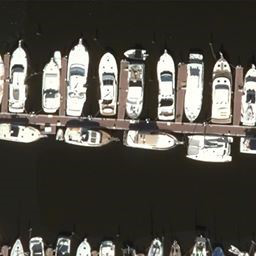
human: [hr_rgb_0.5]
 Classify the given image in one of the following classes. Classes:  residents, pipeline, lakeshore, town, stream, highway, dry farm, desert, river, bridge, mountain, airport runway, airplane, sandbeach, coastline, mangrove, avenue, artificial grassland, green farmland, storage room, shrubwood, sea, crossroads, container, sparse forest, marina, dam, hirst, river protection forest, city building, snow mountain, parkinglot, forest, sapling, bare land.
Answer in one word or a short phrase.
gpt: marina